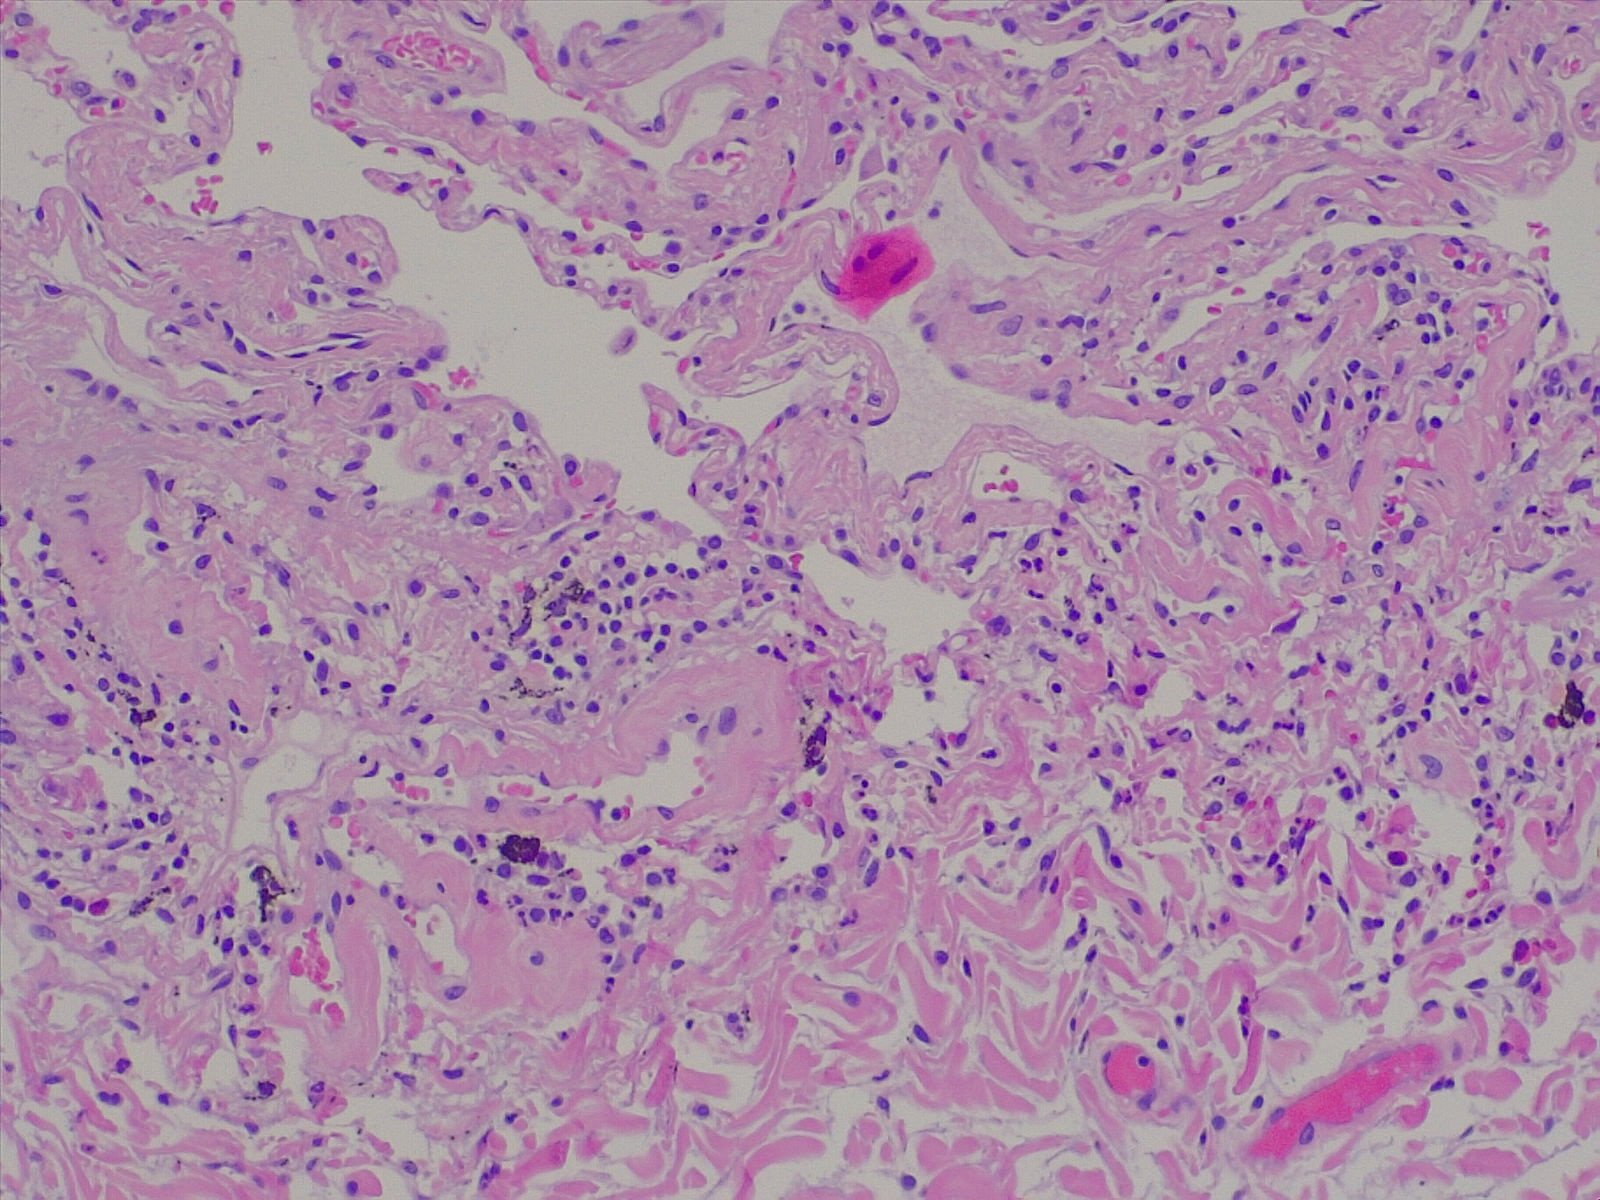
Label: normal lung tissue